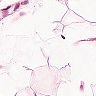
Metastatic tissue present: no